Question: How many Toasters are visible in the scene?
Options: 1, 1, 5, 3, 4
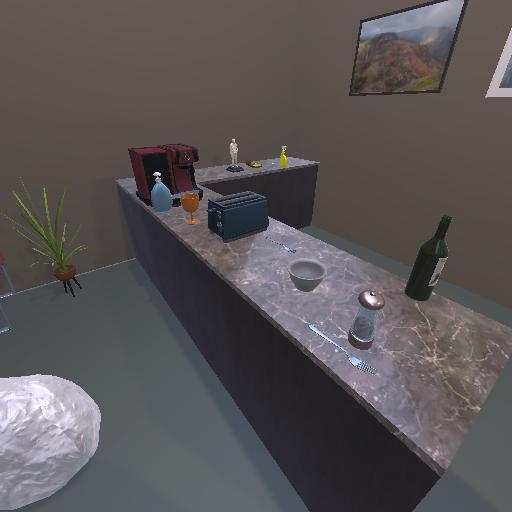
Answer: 1